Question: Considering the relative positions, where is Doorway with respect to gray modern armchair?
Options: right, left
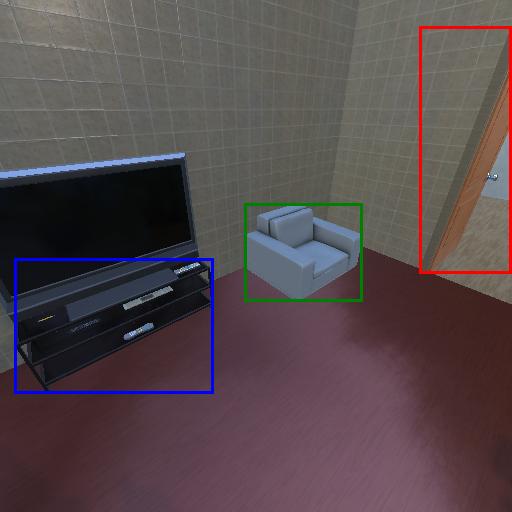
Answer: right